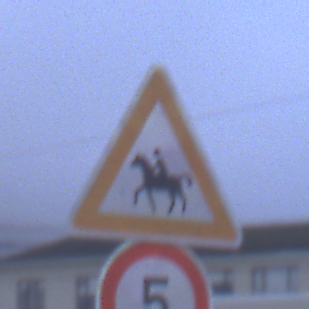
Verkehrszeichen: ReiterRechts
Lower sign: Geschwindigkeit5
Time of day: SunriseSunset
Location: Outdoor (Urban)
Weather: Overcast
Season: NotSpecified
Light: Natural